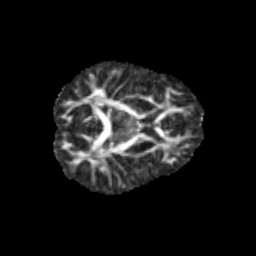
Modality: FA
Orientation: axial
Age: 9
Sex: female
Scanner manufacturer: siemens
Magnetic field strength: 3 T
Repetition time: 3.8 s
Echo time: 0.07 s